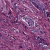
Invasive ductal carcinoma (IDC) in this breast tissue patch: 1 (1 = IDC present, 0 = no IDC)